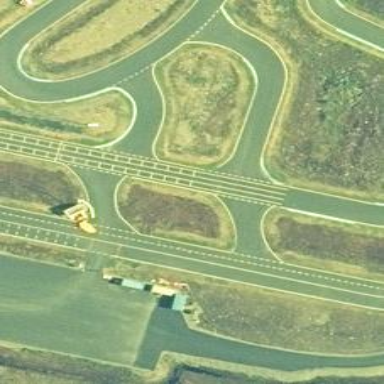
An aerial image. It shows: Raceway road.